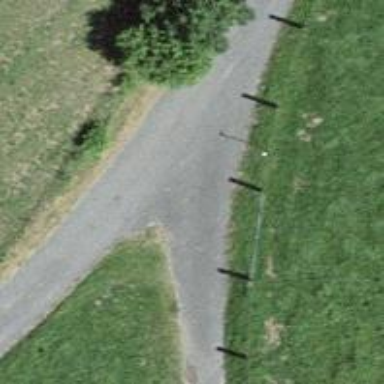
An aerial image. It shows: Concrete service road